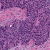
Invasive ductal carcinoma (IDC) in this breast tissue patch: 1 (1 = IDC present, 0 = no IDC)